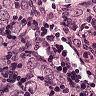
Metastatic tissue present: yes